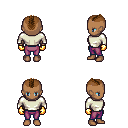
a pixel art fantasy rpg character, female body template, human, dark skin, white long-sleeve shirt, magenta pants, brown short mohawk hairstyle, gold gloves, four views (front, back, left, right), 2x2 character sprite sheet, small pixel art, hard edges, no anti-aliasing